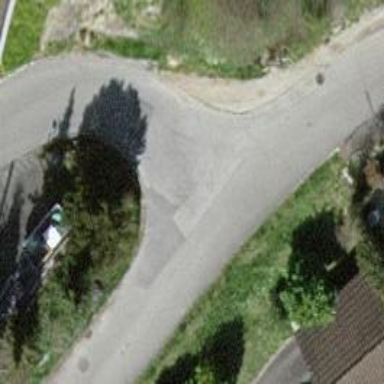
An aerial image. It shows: Residential road.